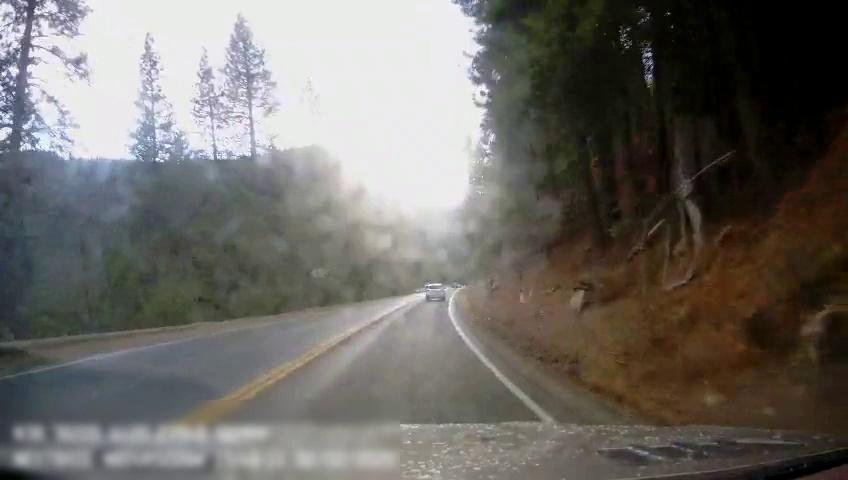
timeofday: Day
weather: Sunny
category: Drivable Space
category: Vehicles | SUV
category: Lanes | Alternate Lane
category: Lanes | Current Lane
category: Lanes | Opposite Lane
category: Lanes | Opposite Lane